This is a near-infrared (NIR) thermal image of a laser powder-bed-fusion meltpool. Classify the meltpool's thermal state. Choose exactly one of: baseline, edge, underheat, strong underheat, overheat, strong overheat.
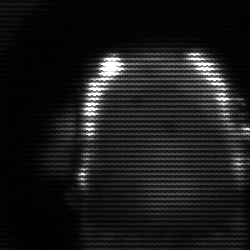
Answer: baseline